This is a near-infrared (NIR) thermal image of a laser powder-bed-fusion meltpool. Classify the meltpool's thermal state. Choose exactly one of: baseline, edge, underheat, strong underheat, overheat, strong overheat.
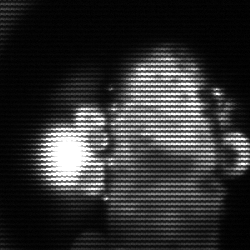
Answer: strong underheat